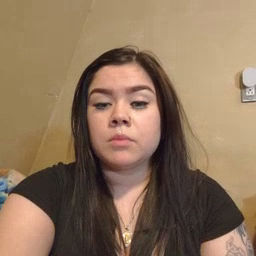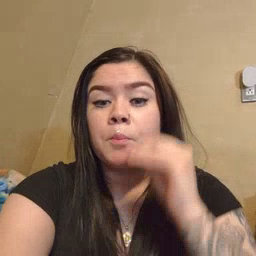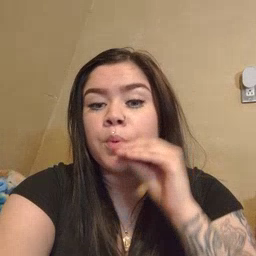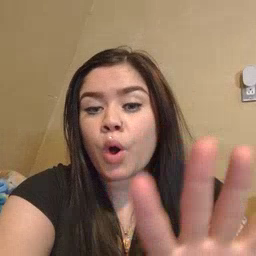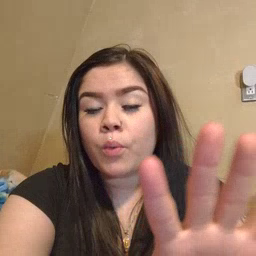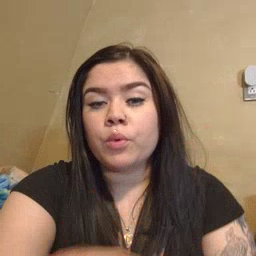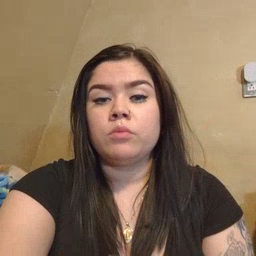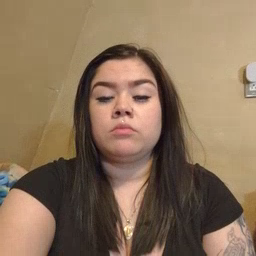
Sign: blow